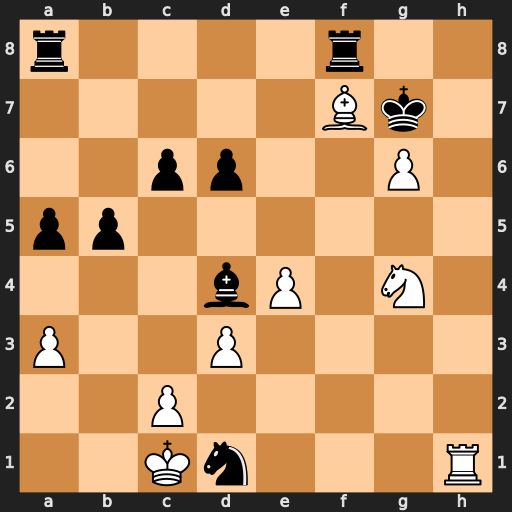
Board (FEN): r4r2/5Bk1/2pp2P1/pp6/3bP1N1/P2P4/2P5/2Kn3R
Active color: w
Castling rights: -
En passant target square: -
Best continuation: Rh7#